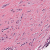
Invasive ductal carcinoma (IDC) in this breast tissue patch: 1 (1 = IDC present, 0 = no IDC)